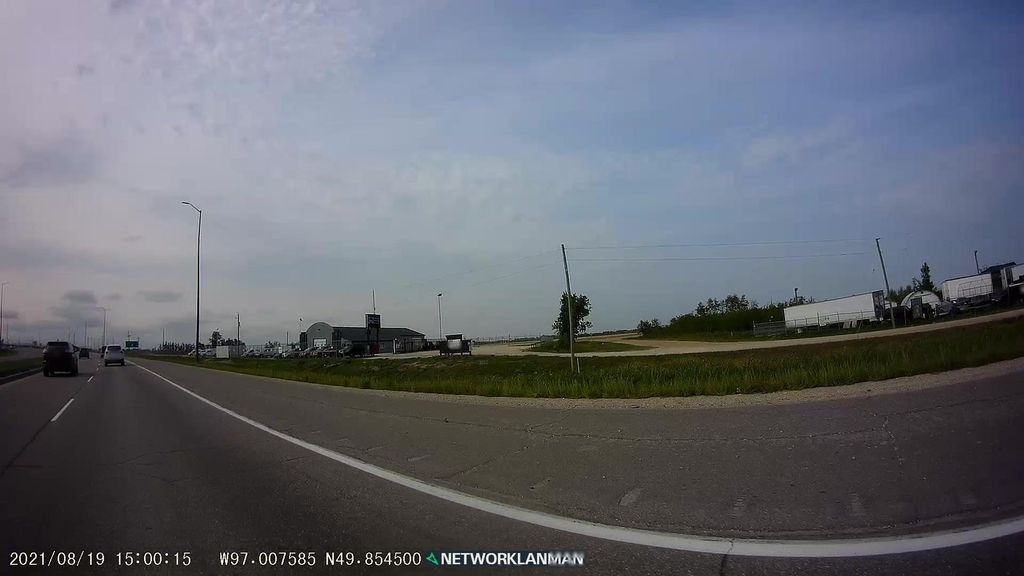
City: winnipeg